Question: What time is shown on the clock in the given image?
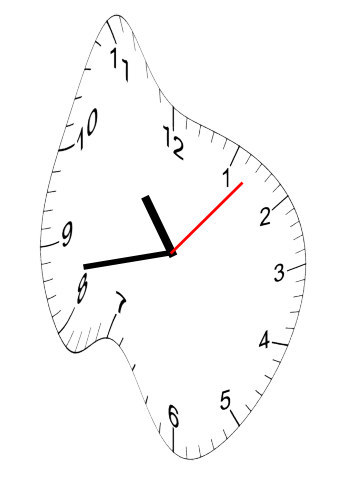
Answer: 10:43:07